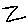
Label: zigzag